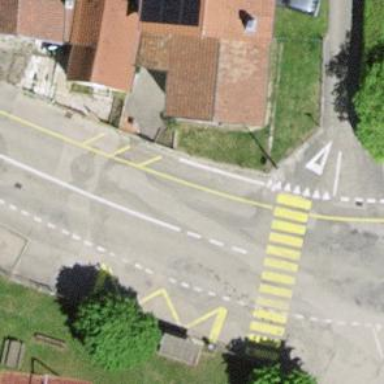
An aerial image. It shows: Public transport stop position.